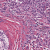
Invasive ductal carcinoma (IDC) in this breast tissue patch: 0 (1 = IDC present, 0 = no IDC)